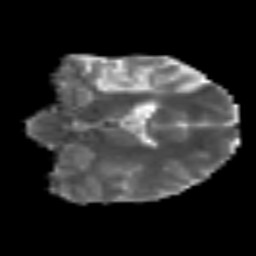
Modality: MD
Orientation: coronal
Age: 39
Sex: female
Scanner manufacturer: siemens
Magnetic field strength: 3 T
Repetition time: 6.1 s
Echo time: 0.101 s